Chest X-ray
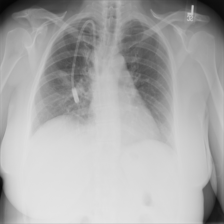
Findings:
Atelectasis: negative
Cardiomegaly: negative
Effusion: negative
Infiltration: negative
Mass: negative
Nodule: negative
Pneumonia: negative
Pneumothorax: negative
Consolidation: negative
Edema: negative
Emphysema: negative
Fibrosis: negative
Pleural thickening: negative
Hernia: negative